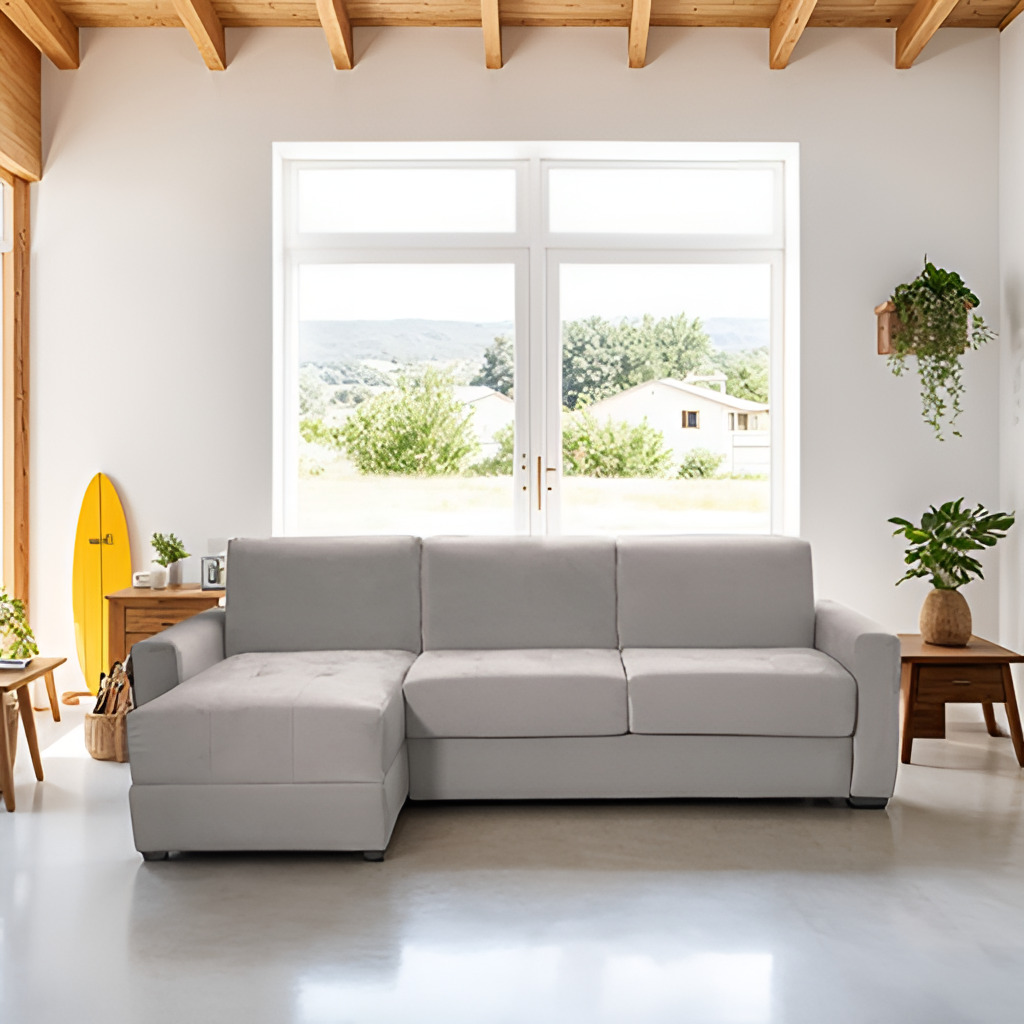
living room, gray fabric sectional sofa, gray concrete flooring, with smooth pattern, paint wallpaper, with solid pattern, contemporary